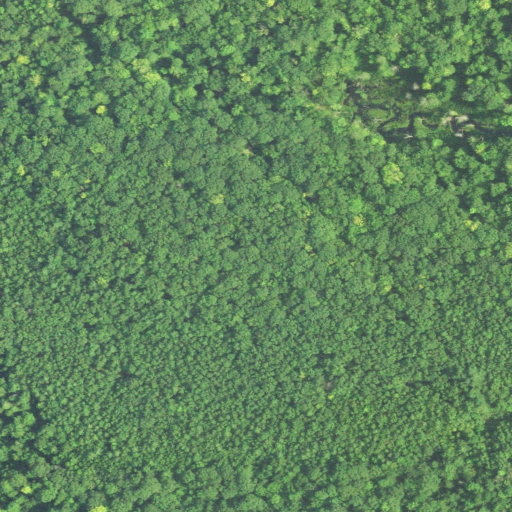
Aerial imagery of mountain in Connecticut named Gulf Hill containing deciduous forest, open development, and mixed forest